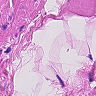
Metastatic tissue present: no